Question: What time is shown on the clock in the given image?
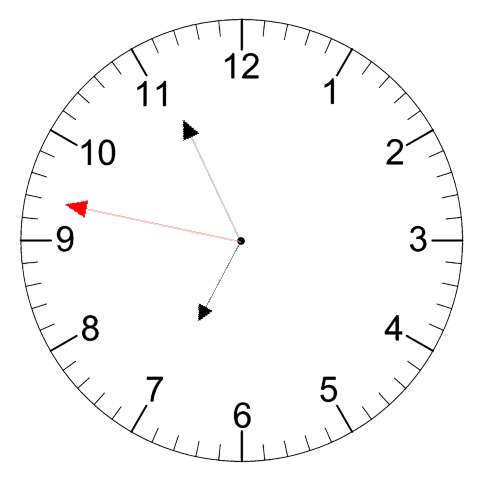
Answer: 06:55:47